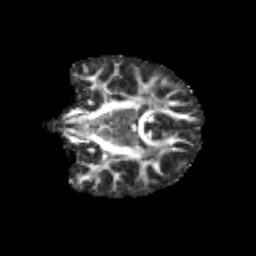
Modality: FA
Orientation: coronal
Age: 10
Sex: male
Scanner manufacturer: siemens
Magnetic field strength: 3 T
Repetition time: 3.8 s
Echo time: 0.07 s